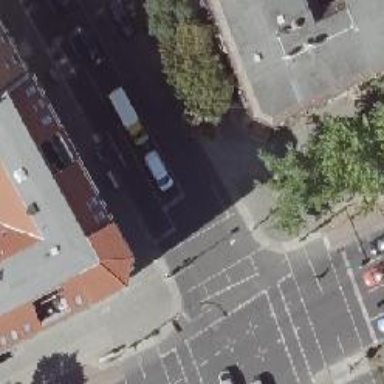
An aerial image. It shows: Road with traffic signals.